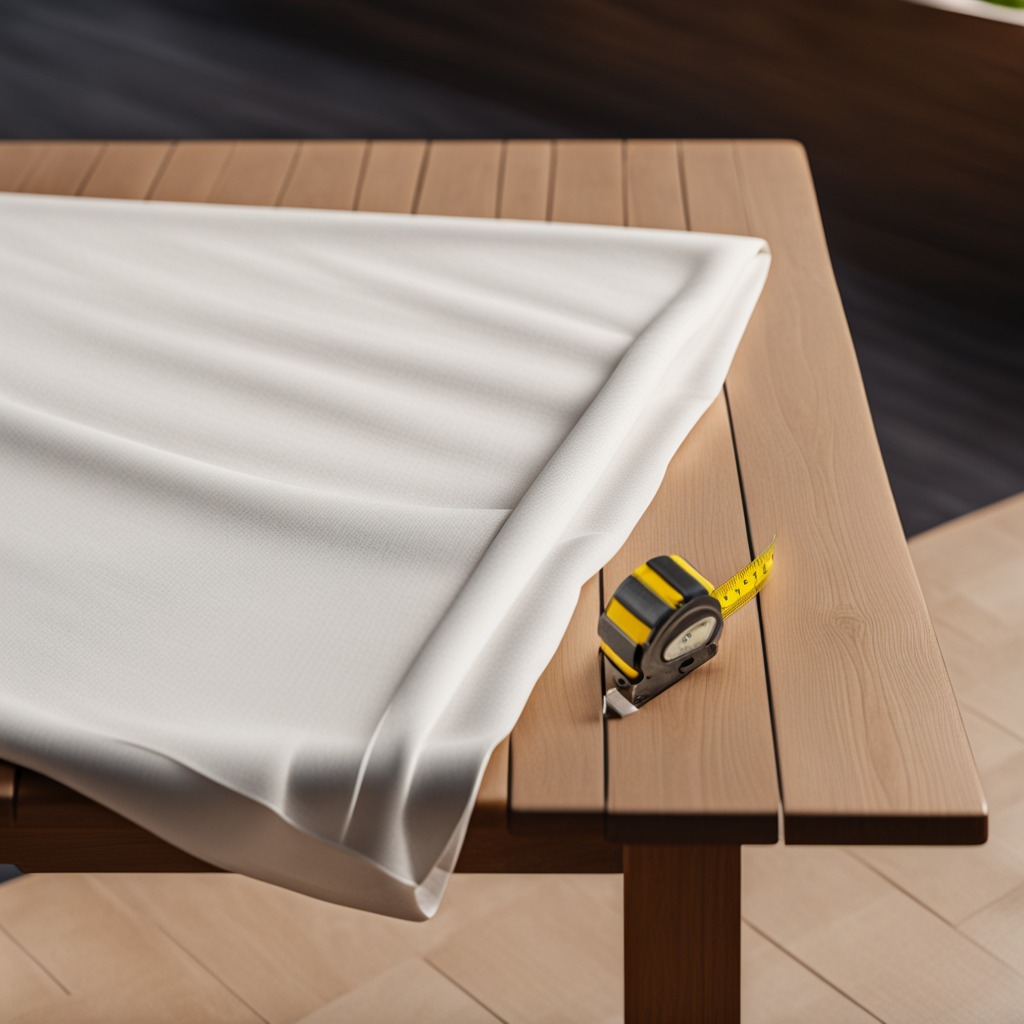
A measuring tape is lying on the wooden table in the outdoor workshop.